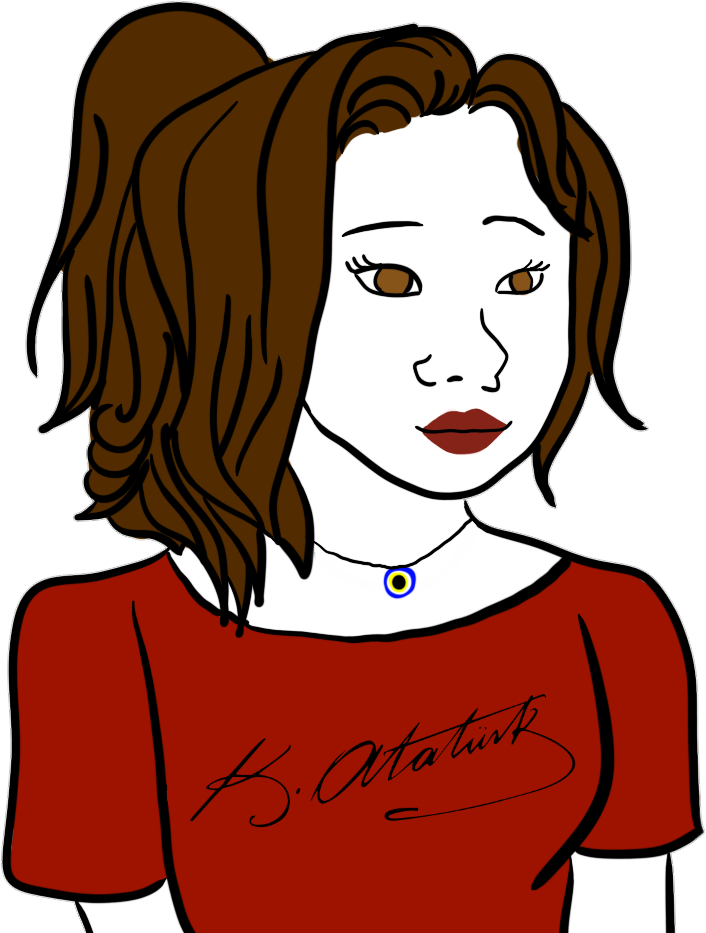
Label: 5_Trad_Wife